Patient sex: M
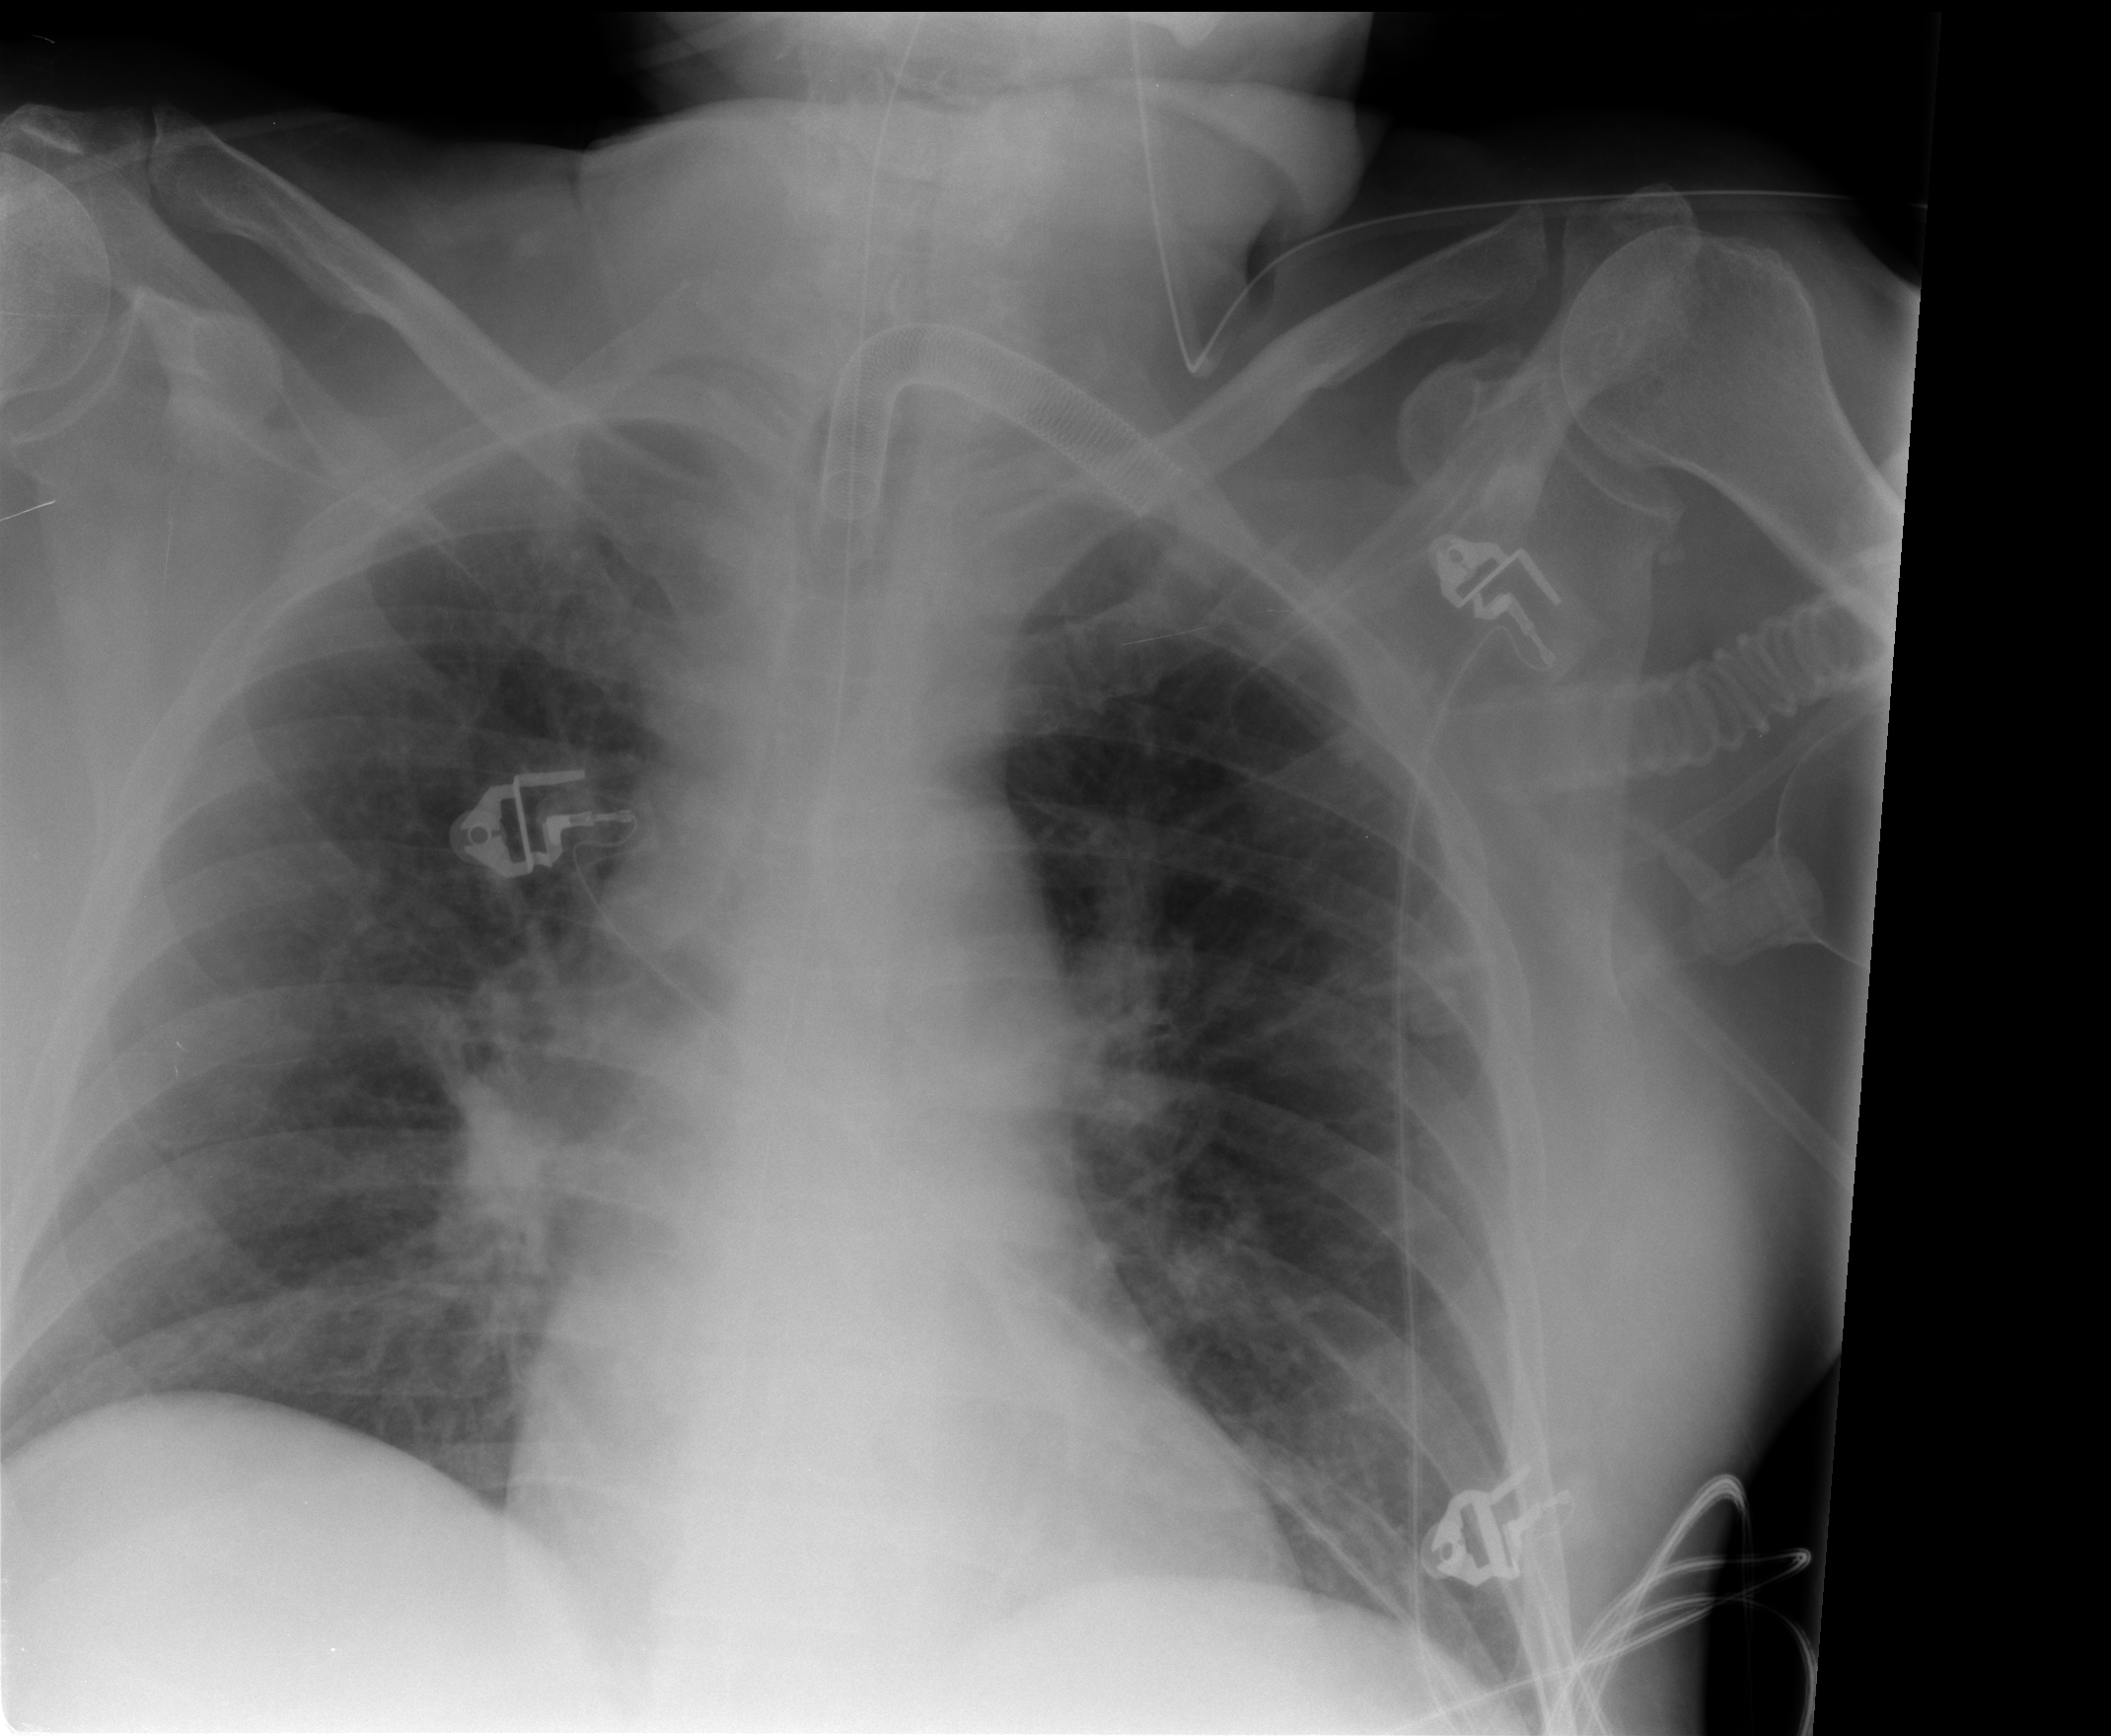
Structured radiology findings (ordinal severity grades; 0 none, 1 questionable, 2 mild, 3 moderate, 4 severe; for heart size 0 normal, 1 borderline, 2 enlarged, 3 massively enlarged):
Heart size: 0
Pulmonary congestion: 1
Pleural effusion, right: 0
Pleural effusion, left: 0
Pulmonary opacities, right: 0
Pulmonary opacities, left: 0
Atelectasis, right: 0
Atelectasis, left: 2